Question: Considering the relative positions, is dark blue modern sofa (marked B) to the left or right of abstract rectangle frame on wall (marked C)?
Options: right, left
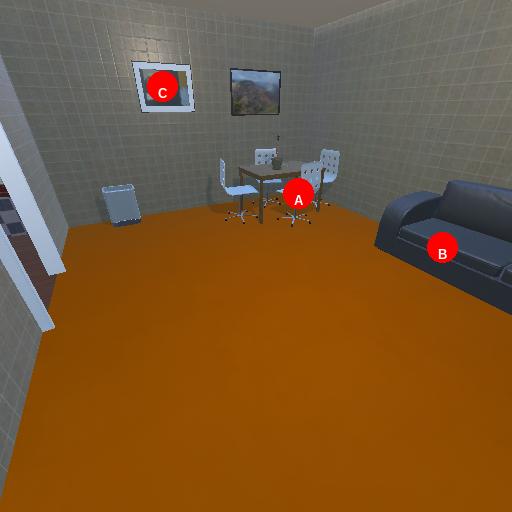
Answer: right